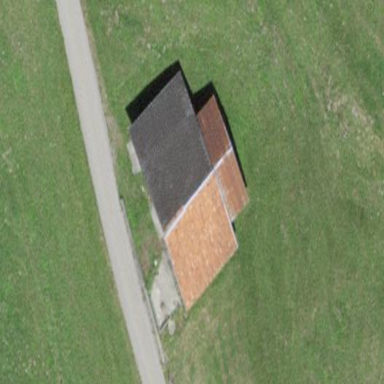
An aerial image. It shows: Barn.